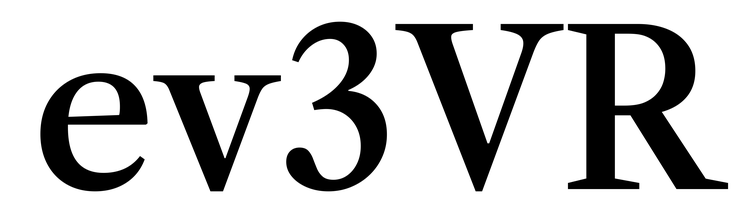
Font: LibreCaslonText_Medium